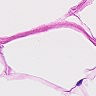
Metastatic tissue present: no